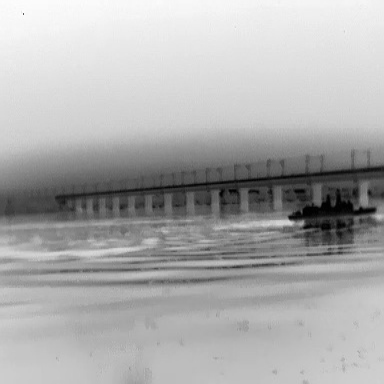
There is a warship in the infrared image.